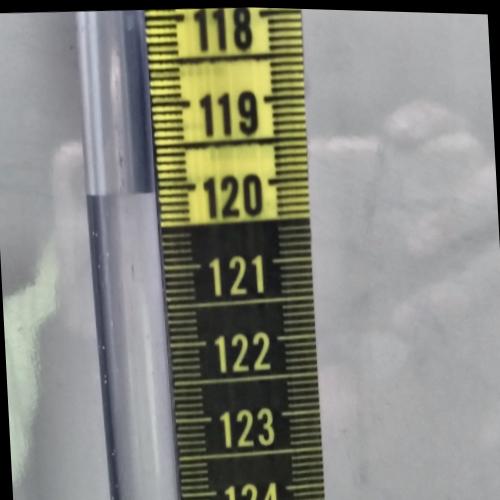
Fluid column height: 120.1 cm